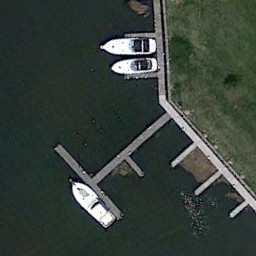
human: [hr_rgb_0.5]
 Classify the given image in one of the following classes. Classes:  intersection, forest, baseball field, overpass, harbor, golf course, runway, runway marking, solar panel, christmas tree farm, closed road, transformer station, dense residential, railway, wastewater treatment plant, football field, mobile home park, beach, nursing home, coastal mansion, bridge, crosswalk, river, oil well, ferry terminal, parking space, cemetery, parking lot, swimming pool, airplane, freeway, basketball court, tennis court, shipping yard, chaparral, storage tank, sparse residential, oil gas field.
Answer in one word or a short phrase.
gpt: ferry terminal